Field crop: maize
Growth stage: 2
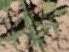
Species: atriplex